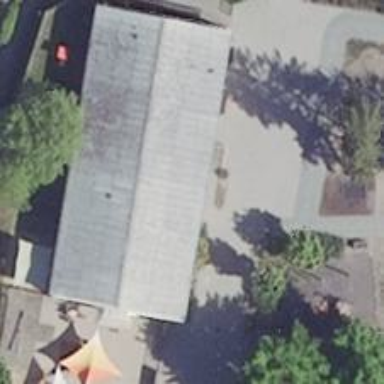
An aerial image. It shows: Kindergarten.